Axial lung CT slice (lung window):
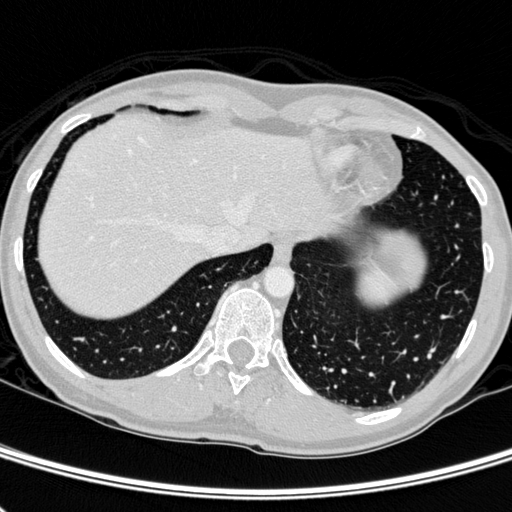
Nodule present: no